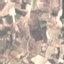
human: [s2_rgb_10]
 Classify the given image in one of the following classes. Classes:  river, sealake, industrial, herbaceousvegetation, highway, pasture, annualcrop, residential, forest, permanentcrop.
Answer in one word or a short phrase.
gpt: PermanentCrop